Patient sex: M
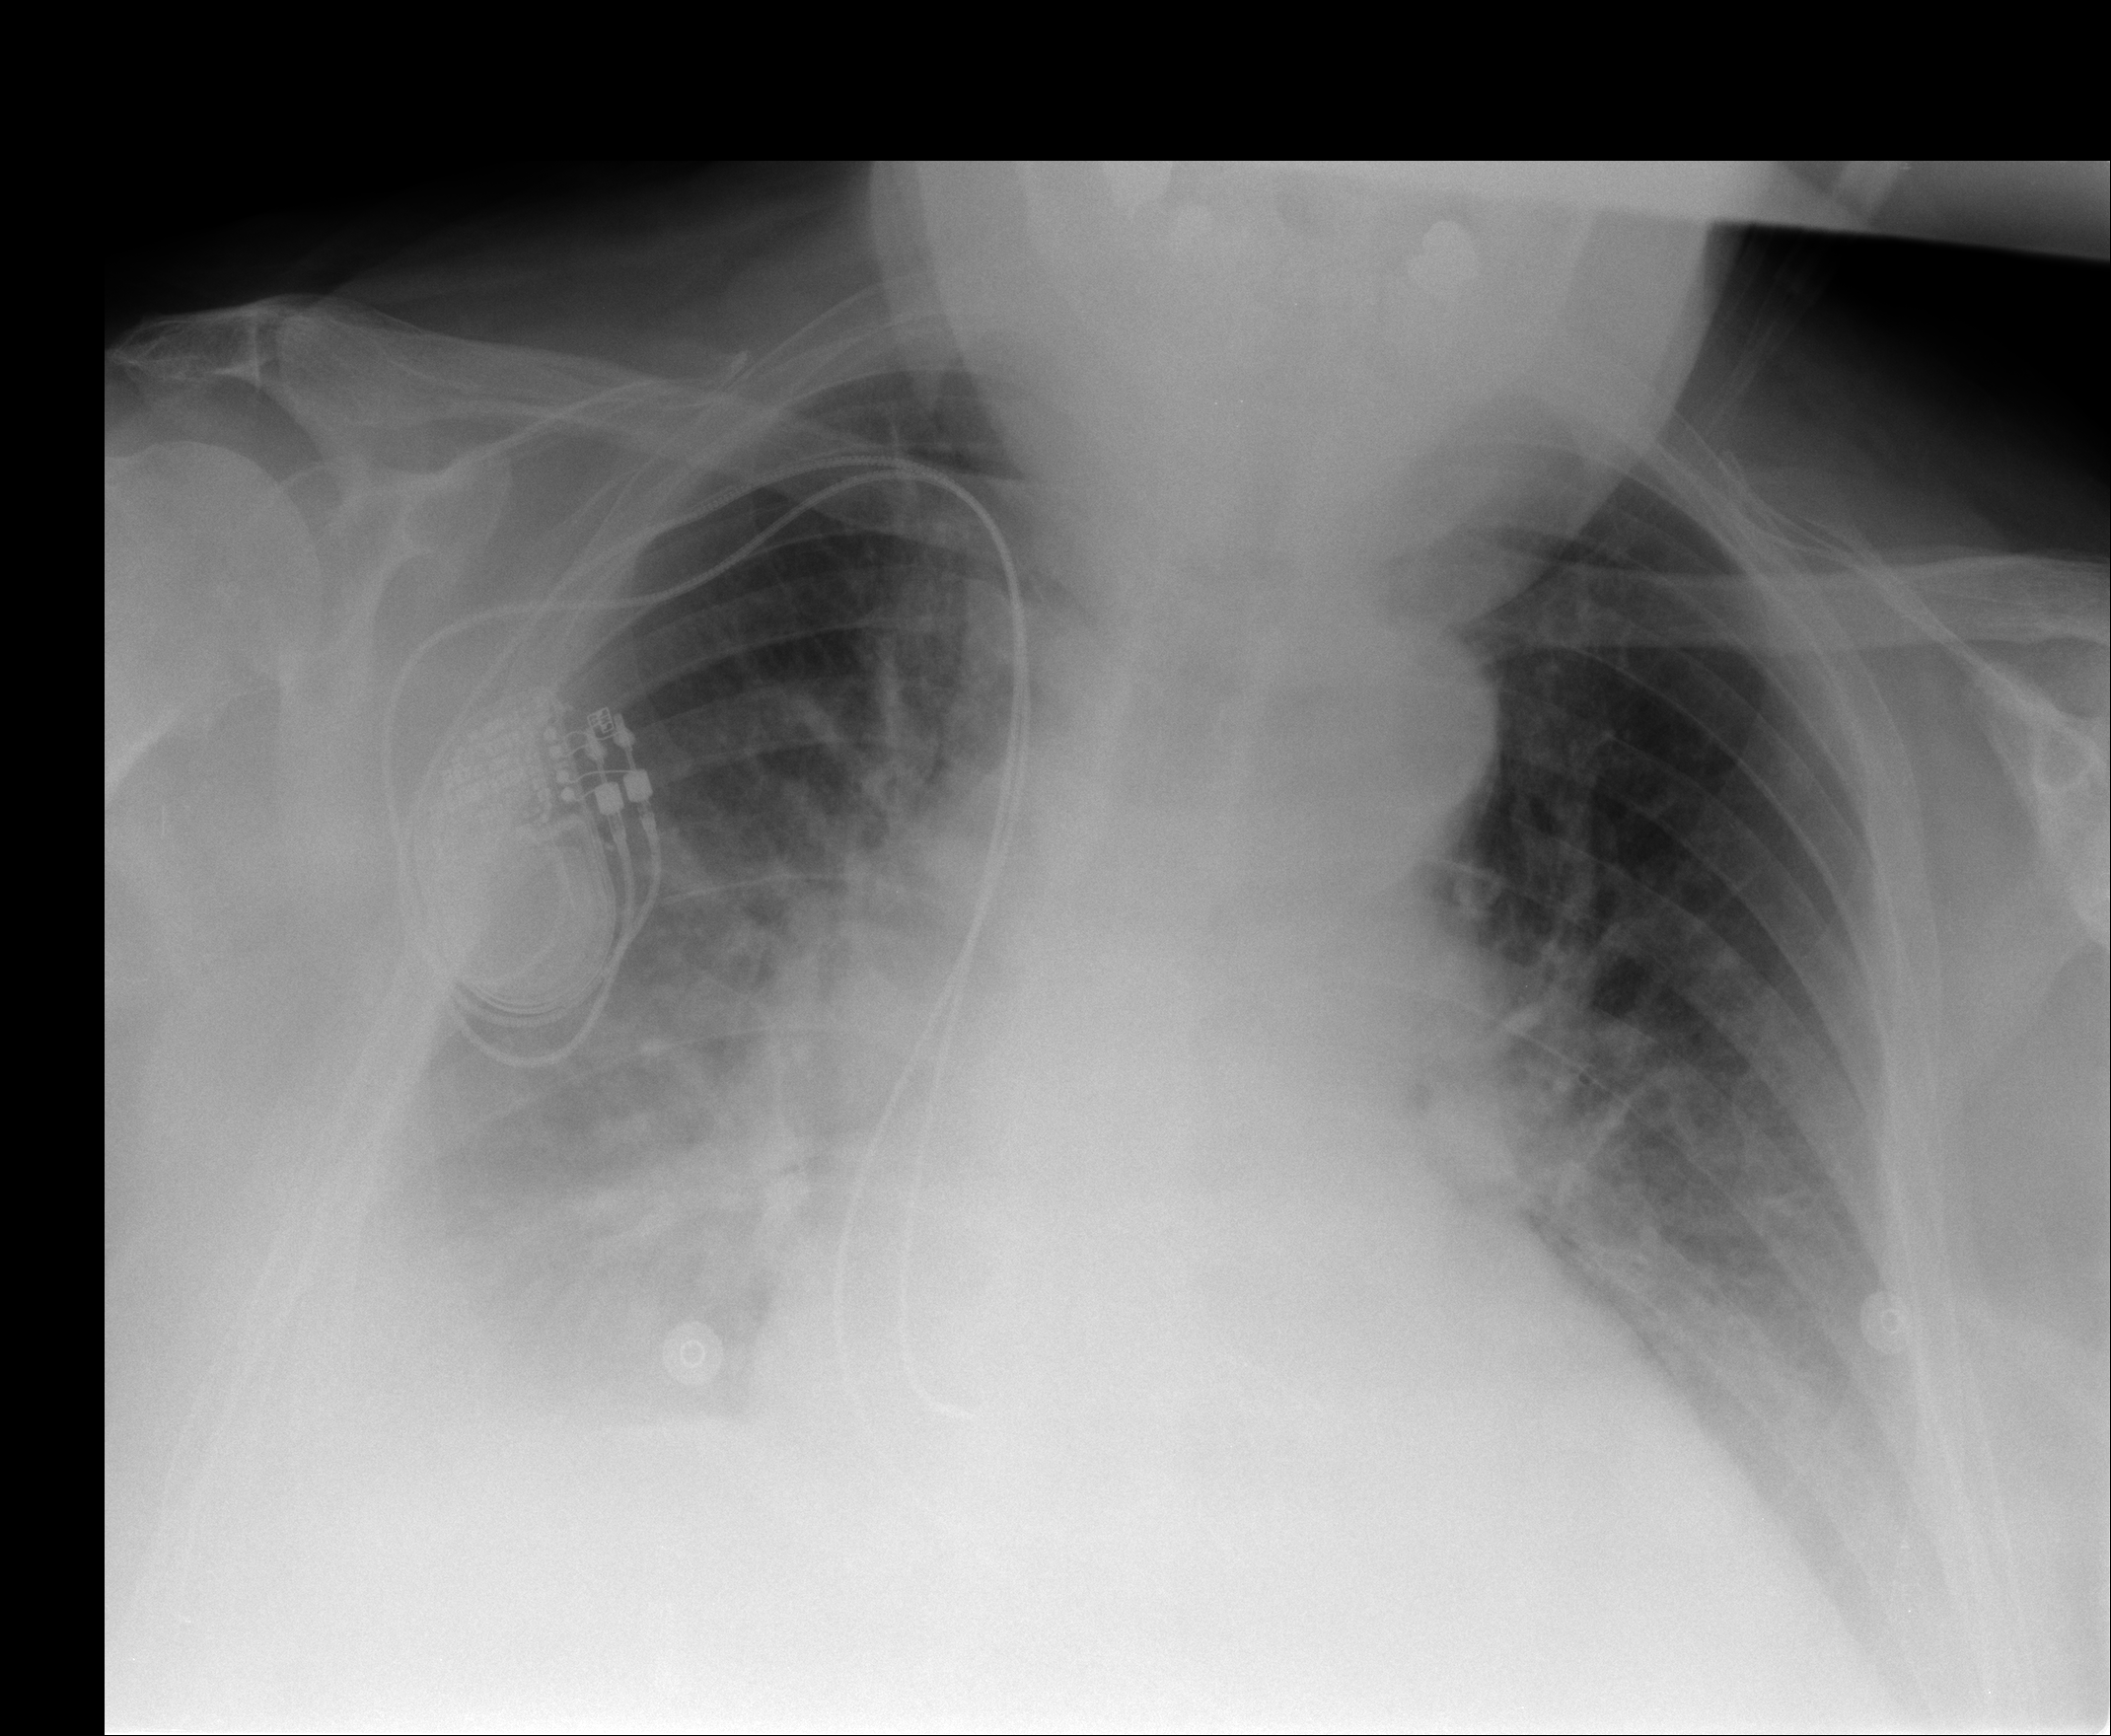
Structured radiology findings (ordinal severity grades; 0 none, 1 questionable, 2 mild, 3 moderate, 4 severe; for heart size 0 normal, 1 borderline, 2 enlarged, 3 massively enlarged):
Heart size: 2
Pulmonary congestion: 3
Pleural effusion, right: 2
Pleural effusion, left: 2
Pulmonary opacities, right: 0
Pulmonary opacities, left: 0
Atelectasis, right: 2
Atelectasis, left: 2